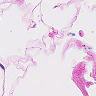
Metastatic tissue present: no